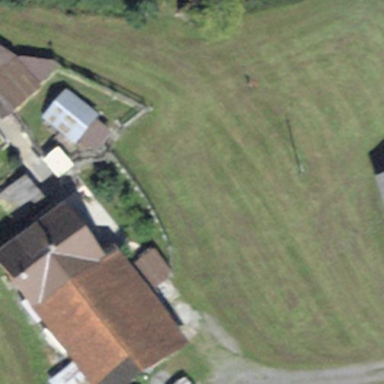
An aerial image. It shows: Farmyard in rural farm setting.